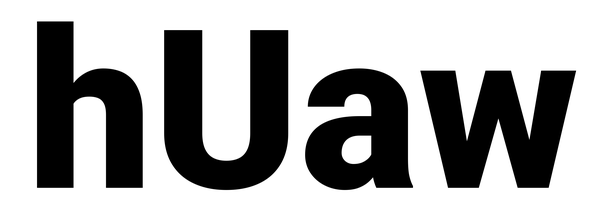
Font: Roboto_Black